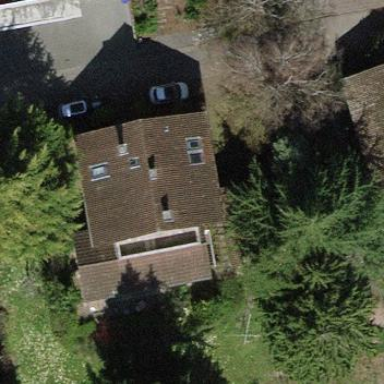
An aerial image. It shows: Detached building with gabled roof.